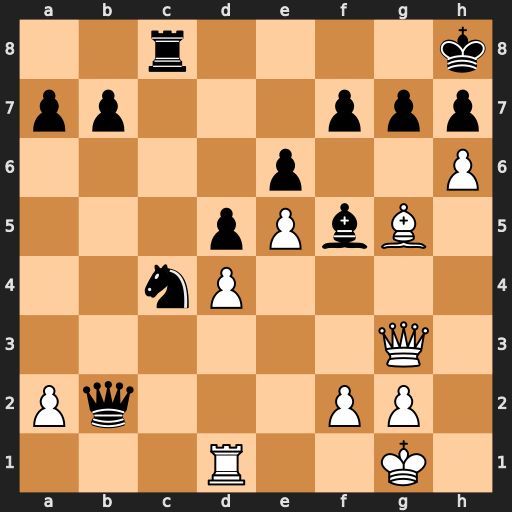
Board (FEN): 2r4k/pp3ppp/4p2P/3pPbB1/2nP4/6Q1/Pq3PP1/3R2K1
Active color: w
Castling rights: -
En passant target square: -
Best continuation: Bc1 Rg8 Bxb2